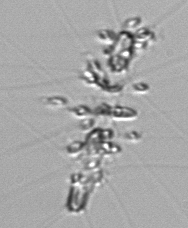
Label: Chaetoceros_didymus_TAG_external_flagellate